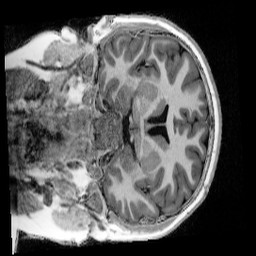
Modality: UNIT1_denoised
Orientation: coronal
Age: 10
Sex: male
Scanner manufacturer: siemens
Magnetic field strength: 3 T
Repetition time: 4 s
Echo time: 0.00303 s